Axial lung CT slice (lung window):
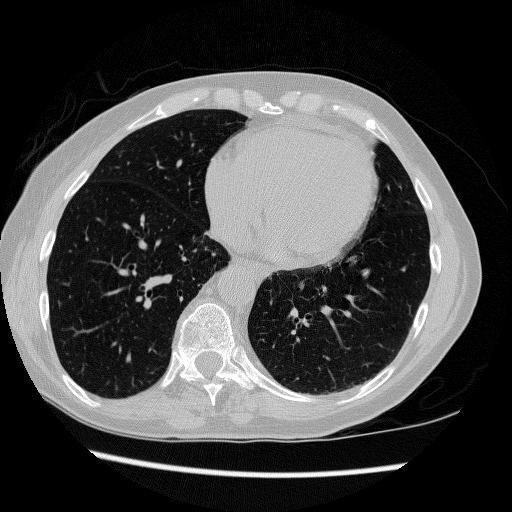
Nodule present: no